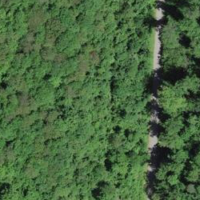
EUNIS habitat code: 41
Species observed at this site:
Agrimonia eupatoria
Melittis melissophyllum
Heracleum sphondylium